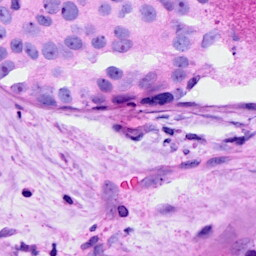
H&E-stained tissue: Breast